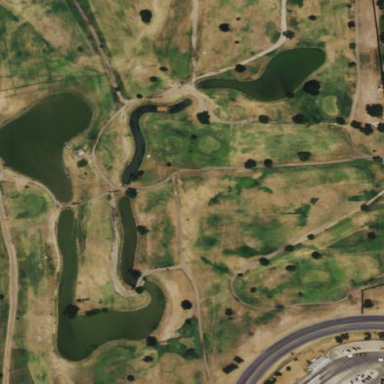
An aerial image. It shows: Golf course surrounded by greenery.